Field crop: tomato
Growth stage: 2
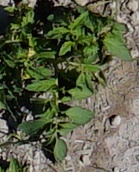
Species: tomato